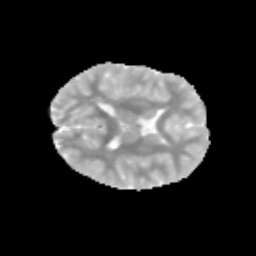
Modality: MD
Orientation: axial
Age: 11
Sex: male
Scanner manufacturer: siemens
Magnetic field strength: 3 T
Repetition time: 3.8 s
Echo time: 0.07 s